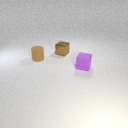
small brown metal cube to the left of small purple rubber cube